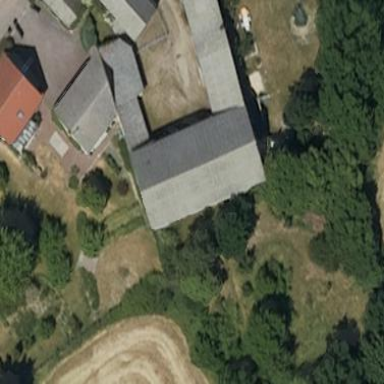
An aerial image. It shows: Gabled barn with grey roof oriented along its length.